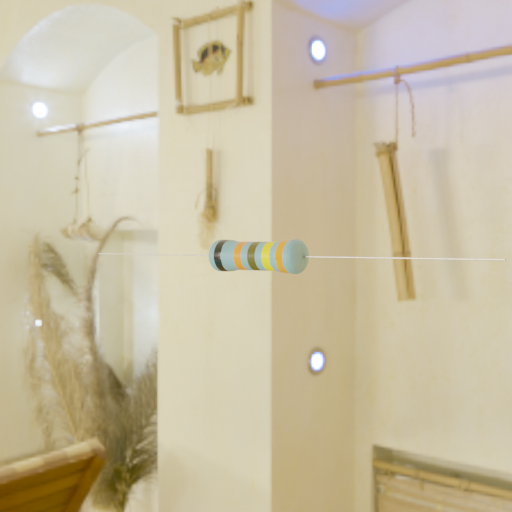
Resistor colour bands (in order): black, orange, brown, yellow, orange